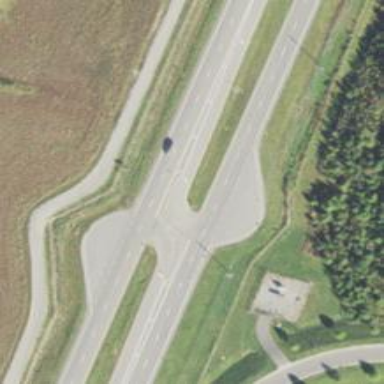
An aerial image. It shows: Trunk link highway.